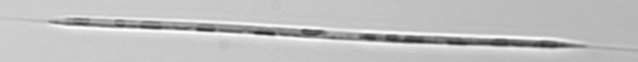
Label: Rhizosolenia